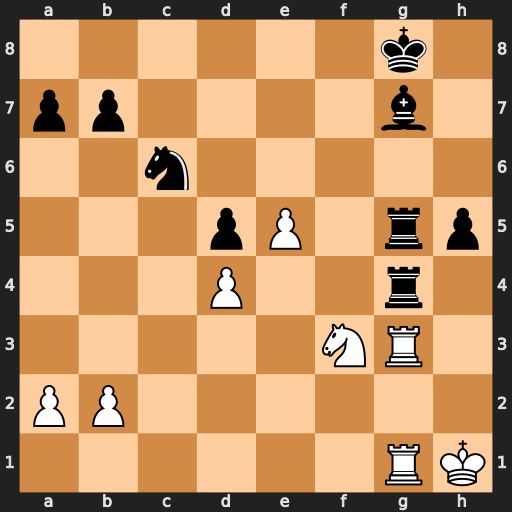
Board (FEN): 6k1/pp4b1/2n5/3pP1rp/3P2r1/5NR1/PP6/6RK
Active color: w
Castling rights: -
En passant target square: -
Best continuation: Nxg5 Rxg3 Rxg3